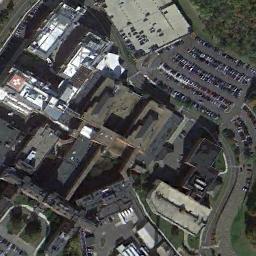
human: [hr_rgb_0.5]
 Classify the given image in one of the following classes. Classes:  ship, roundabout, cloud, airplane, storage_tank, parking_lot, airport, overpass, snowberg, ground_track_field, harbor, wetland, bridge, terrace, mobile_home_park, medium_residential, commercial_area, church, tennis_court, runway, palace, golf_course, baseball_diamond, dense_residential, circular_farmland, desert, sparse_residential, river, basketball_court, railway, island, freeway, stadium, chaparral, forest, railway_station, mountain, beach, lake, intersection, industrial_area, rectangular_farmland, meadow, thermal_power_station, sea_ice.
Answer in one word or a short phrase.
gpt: commercial_area